Interaction volume radius: 5 \u00c5
Interaction volume height: 10 \u00c5
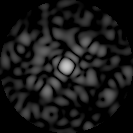
Disorder parameter: 0.8856